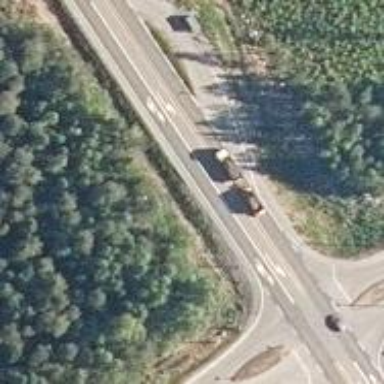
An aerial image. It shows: Asphalt road classified as trunk highway.